Question: I have code to display rows and columns.
I wanted to get the row and column in shell,if I click with my mouse over the specified location consisting like R0/C0 in the GUI
My coding:
'''
import Tkinter
root = Tkinter.Tk( )
for r in range(3):
for c in range(4):
Tkinter.Label(root, text='R%s/C%s'%(r,c),
borderwidth=1 ).grid(row=r,column=c)
root.mainloop( )
'''

If i click my mouse over R2/C2 in the GUI,then it should display the output in shell as 'R2/C2'
Please help me on how to attain this!
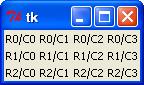
Answer: '''
import Tkinter
root = Tkinter.Tk()
def handle_click(text):
print text
for r in range(3):
for c in range(6):
text = 'R%s/C%s'%(r,c)
label = Tkinter.Label(root, text=text, borderwidth=1 )
label.grid(row=r,column=c)
label.bind("<Button-1>", lambda e, text=text:handle_click(text))
root.mainloop()
'''